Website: apple
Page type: address-validator
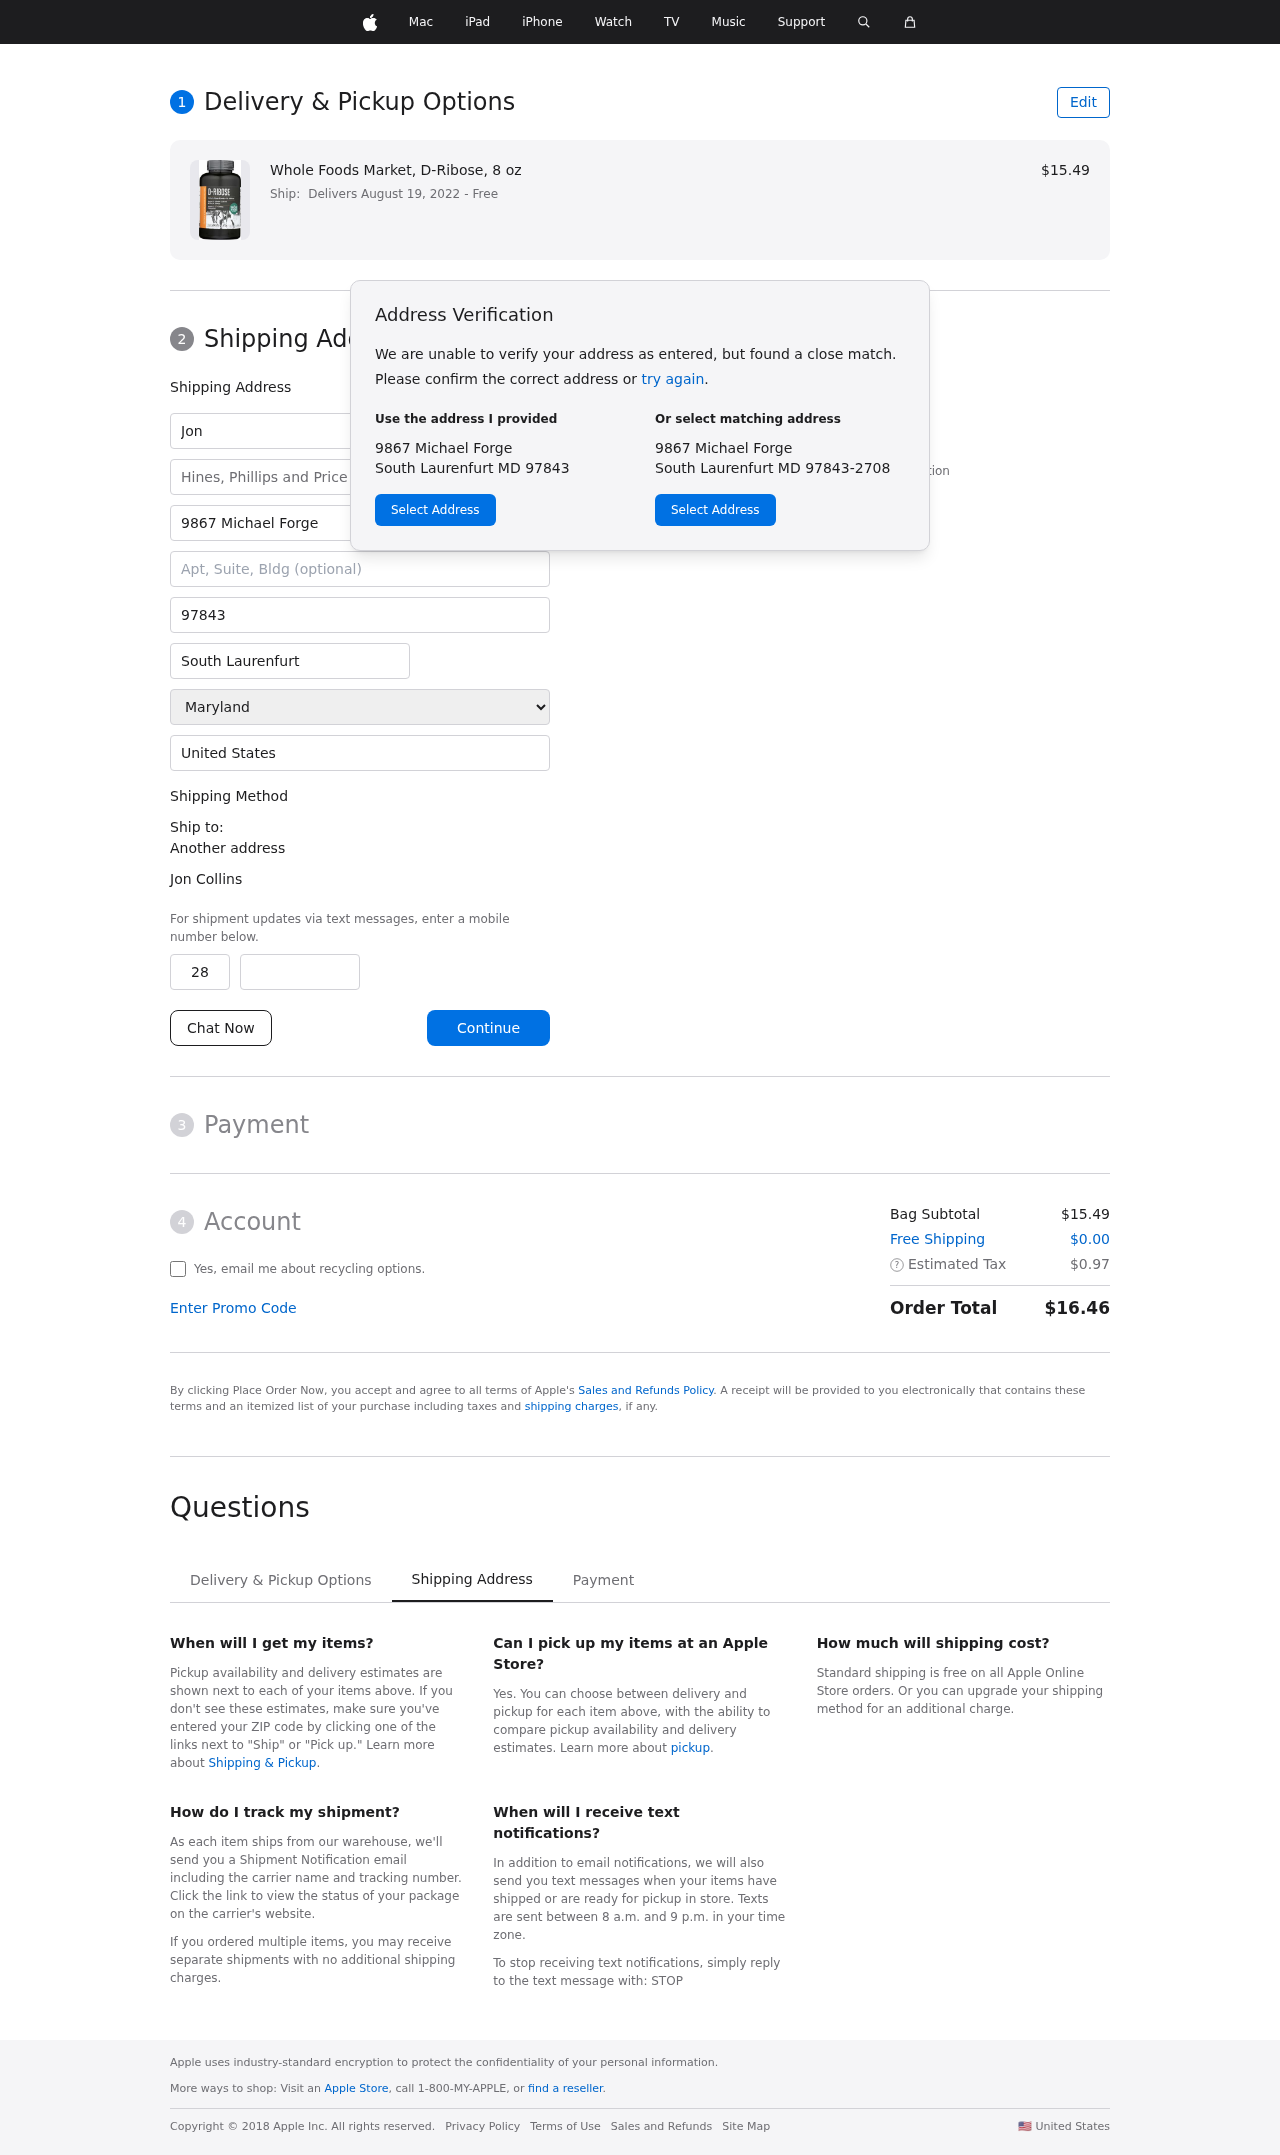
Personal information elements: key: PII_CITY
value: South Laurenfurt
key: PII_COMPANY
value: Hines, Phillips and Price
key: PII_COUNTRY
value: United States
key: PII_FIRSTNAME
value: Jon
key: PII_FULLNAME
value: Jon Collins
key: PII_LASTNAME
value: Collins
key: PII_PHONE_AREA
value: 282
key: PII_PHONE_SUFFIX
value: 1336
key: PII_POSTCODE
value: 97843
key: PII_STATE
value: Maryland
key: PII_STREET
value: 9867 Michael Forge
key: PII_CITY_STATE_ZIP
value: South Laurenfurt MD 97843
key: PII_STATE_ABBR
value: MD
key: PII_POSTCODE_FULL
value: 97843
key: PII_STATE_ABBR2
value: MD
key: PII_POSTCODE_NUMERIC
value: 97843
Product elements: key: PRODUCT1_NAME
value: Whole Foods Market, D-Ribose, 8 oz
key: PRODUCT1_PRICE
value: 15.49
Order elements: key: ORDER_DELIVERY_DATE
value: Delivers August 19, 2022
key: ORDER_SUBTOTAL
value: $15.49
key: ORDER_SHIPPING_COST
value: $0.00
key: ORDER_TAX
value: $0.97
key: ORDER_TOTAL
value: $16.46